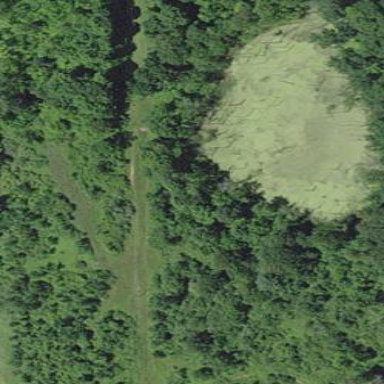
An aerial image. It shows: Swamp in wetland area.